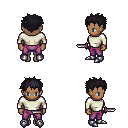
a pixel art fantasy rpg character, female body template, human, dark skin, white long-sleeve shirt, magenta pants, raven bedhead hairstyle, metal boots, dagger, four views (front, back, left, right), 2x2 character sprite sheet, small pixel art, hard edges, no anti-aliasing